Field crop: maize
Growth stage: 1
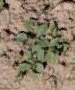
Species: convolvulus